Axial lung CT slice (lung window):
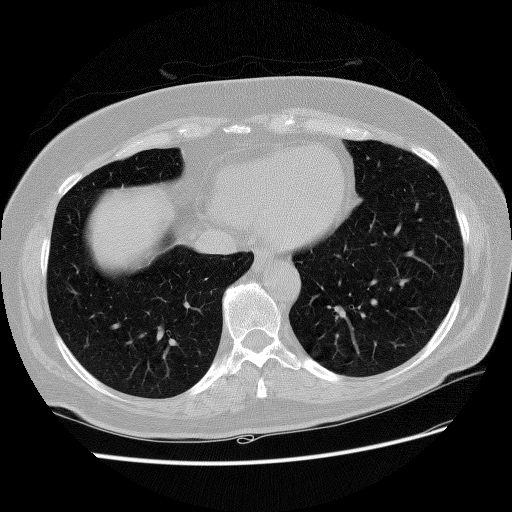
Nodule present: no